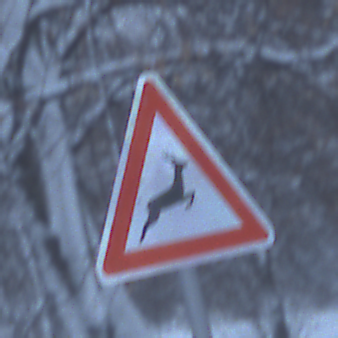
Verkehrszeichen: WildwechselLinks
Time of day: Midday
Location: Outdoor (Nature)
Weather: Overcast
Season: Winter
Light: Natural